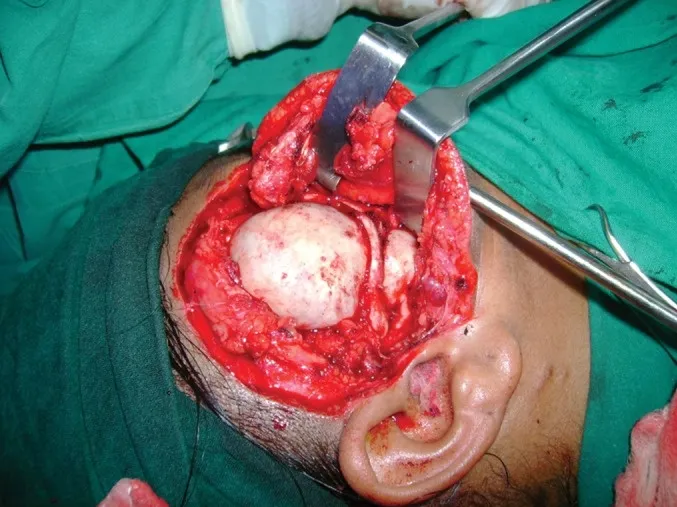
Intraoperative view.
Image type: medical_photograph (other_medical_photograph)